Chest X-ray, PA view. Patient: 51 years old, sex M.
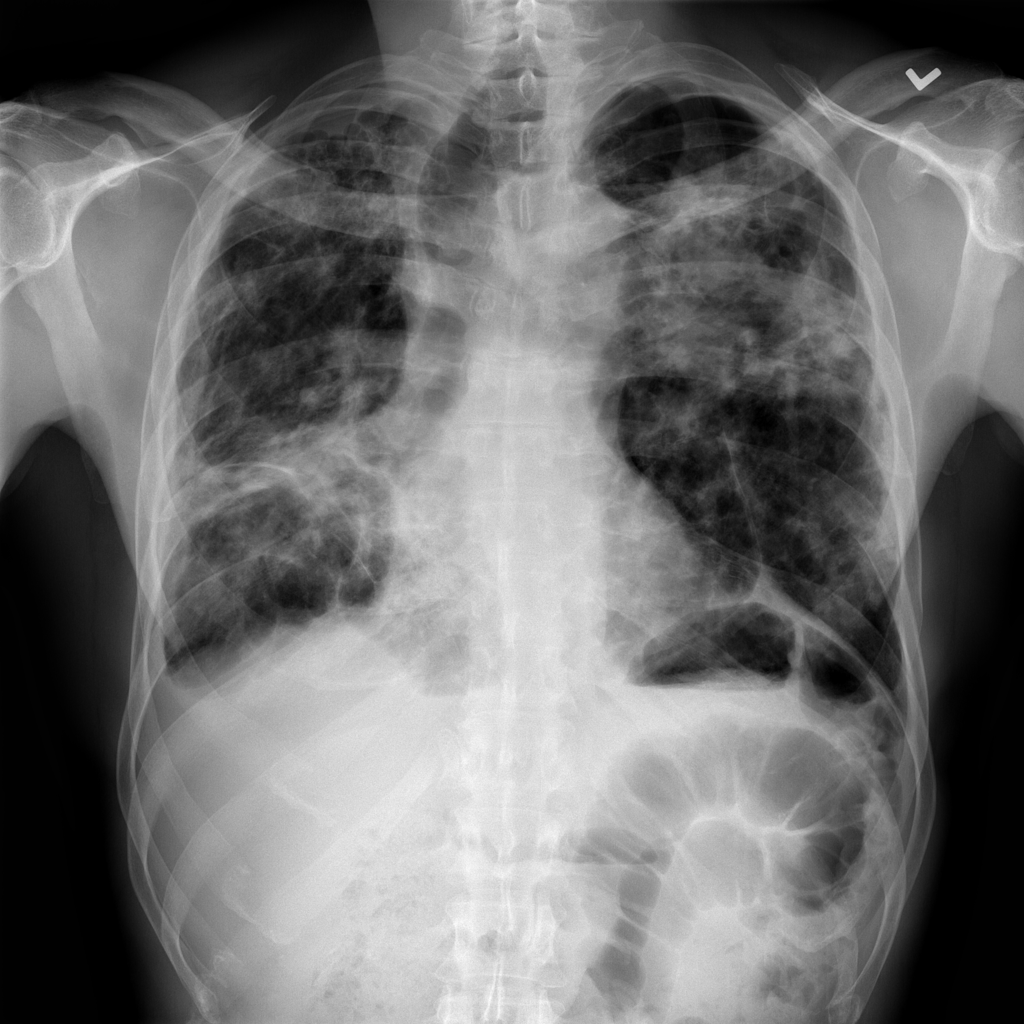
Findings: Consolidation, Nodule